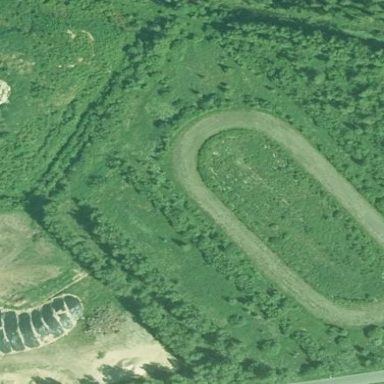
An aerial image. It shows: Pitch on the leisure land designated for speedway races.